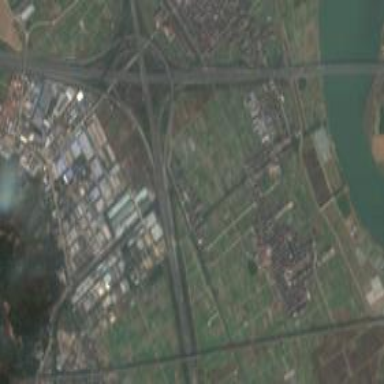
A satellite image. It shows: Motorway junction.